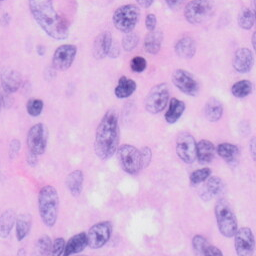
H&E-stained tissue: Skin